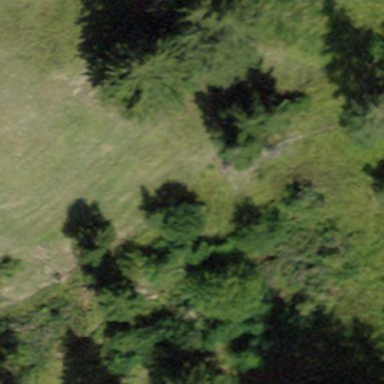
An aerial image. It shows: Patch of scrub vegetation.